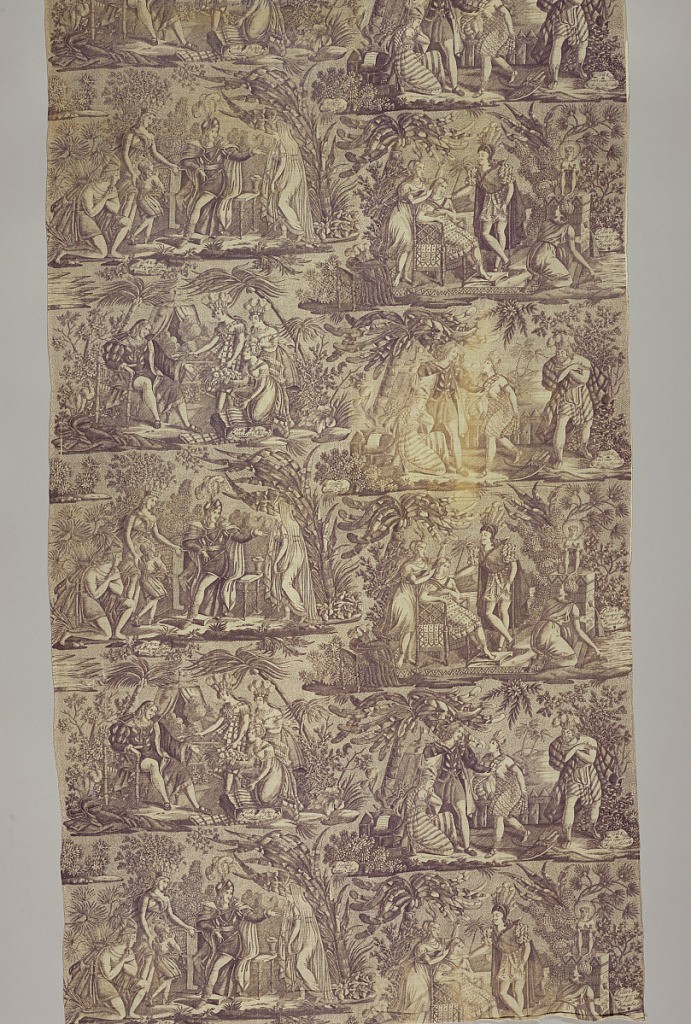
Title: Cortes
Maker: Petitpierre et Cie, Nantes, France, 1770–1848
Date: early 19th century
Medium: cotton Technique: printed by engraved roller on plain weave
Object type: Textile
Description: Four scenes, each captioned in Fench, showing Cortes in Central America. In purple on white.